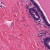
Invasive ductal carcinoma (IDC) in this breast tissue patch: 0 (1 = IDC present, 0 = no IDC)